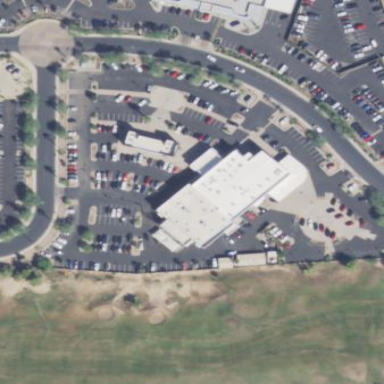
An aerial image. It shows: Building that houses car shop.